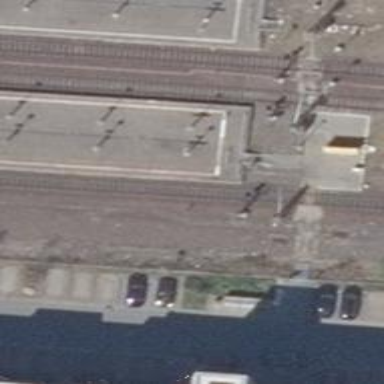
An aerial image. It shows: Railway signal.